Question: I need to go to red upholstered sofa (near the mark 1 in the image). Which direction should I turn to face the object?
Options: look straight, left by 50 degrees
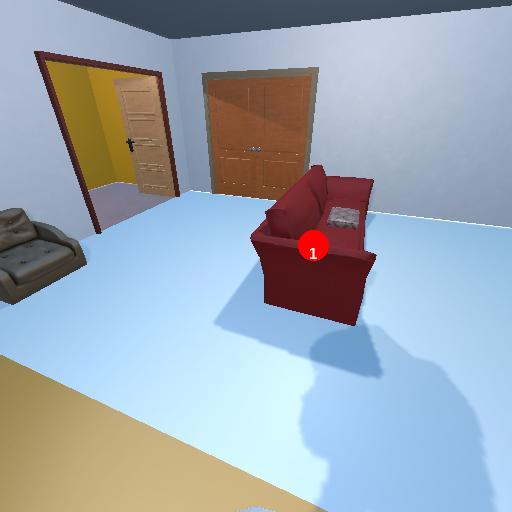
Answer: look straight